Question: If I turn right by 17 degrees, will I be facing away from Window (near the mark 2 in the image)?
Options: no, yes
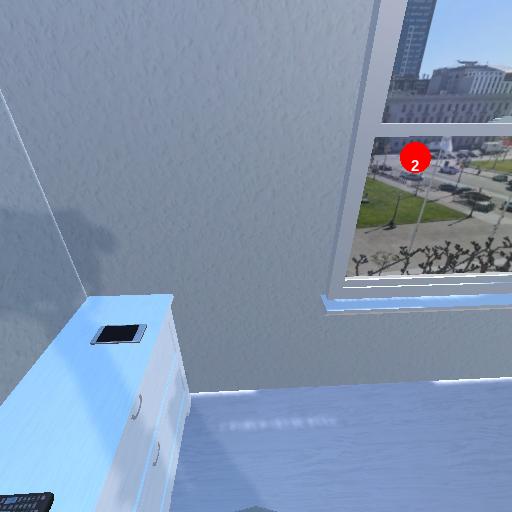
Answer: no